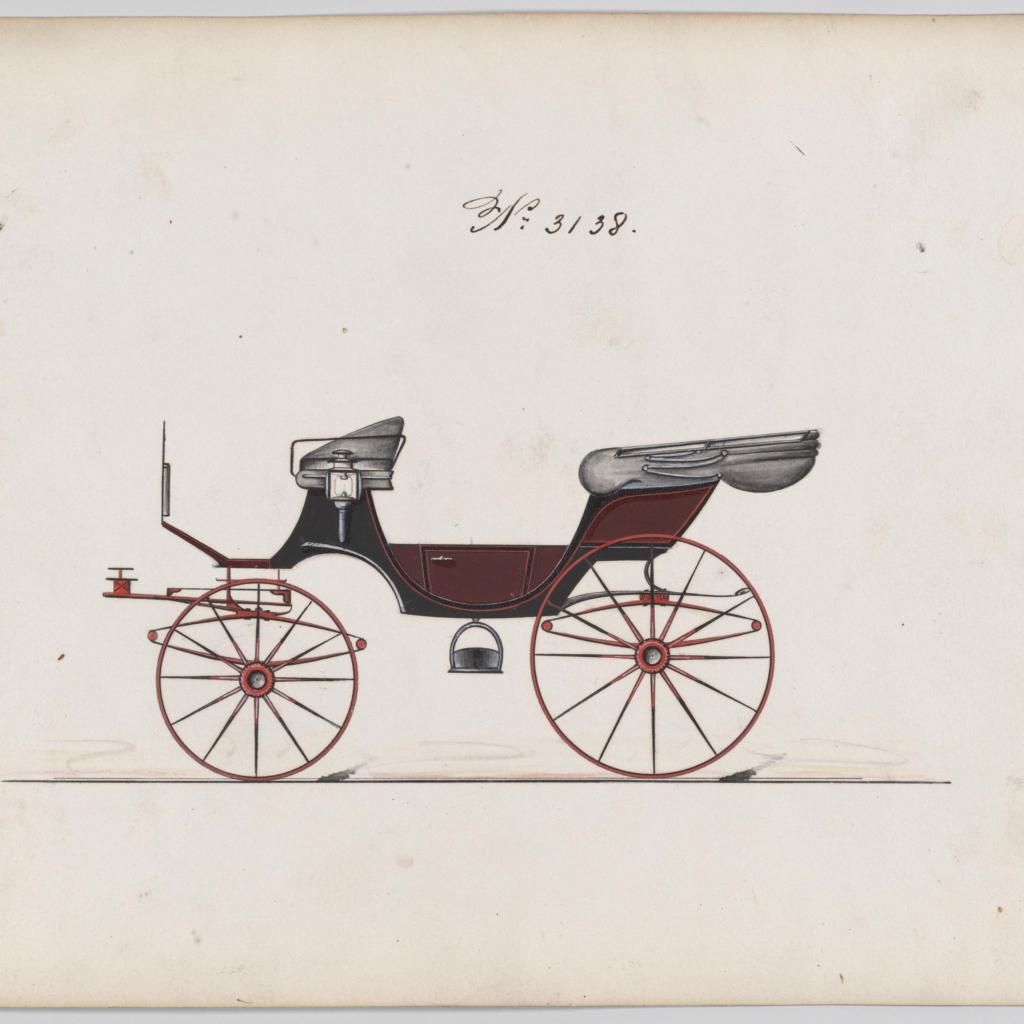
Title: Design for Cabriolet Phaeton, no. 3138
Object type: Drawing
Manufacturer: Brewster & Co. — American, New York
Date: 1875
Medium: Pen and black ink, watercolor and gouache
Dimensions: sheet: 7 1/8 x 9 7/8 in. (18.1 x 25.1 cm)
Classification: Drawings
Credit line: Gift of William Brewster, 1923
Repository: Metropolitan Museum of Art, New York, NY